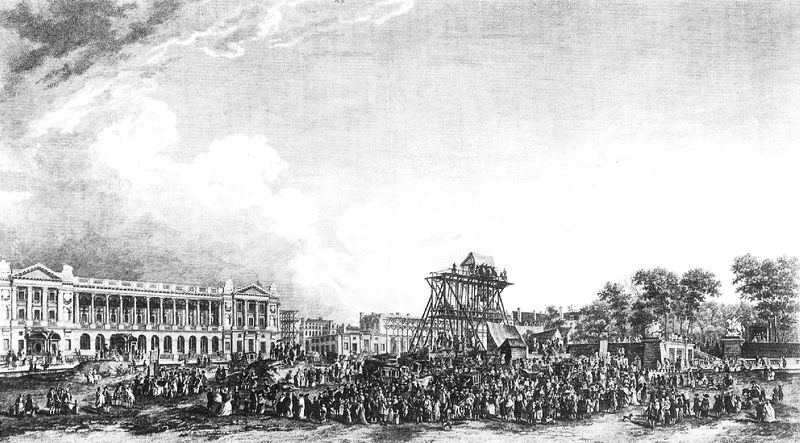
Titel: Stich der Positionierung des Reiterstandbildes auf dem Place de la Concorde am 19. Februar 1763
Künstler: Antoine-Francois Héméry
Institution: Paris, Bibliothèque Nationale
Schlagwörter: baum, dunkel, himmel, schatten, wasser, weiß, wolken, bäume, frauen, landschaft, menschen, stadt, fenster, frankreich, grau, holz, männer, schwarz, säulen, zeichnung, gebäude, haus, schloss, ansammlung, leute, menge, versammlung, architektur, feld, sonne, klassizismus, wald, kinder, pferd, pferde, reiter, turm, schiffe, fassade, perspektive, zug, giebel, mauer, platz, detail, bögen, tusche, loggia, gerüst, stangen, palast, kran, draußen, schwarz weiß, radierung, stich, politik, auflauf, menschenmenge, arkaden, mensche, residenz, umzug, bau, bauen, staue, viele menschen, schwarz/weiß, holzbau, schiffsbau, baugerüst, gerüste, duster, wimmelbild, platzansicht, 16. jahrhundert, fussballspiel, gassade, booster